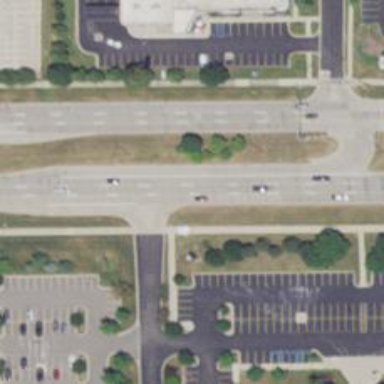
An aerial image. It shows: Primary highway with separate sidewalk.